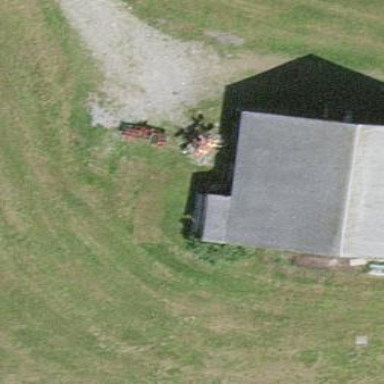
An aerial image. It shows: Stable.